Question: I've been given the following problem and I'm not sure exactly how to approach it:
> Consider a virtual memory system with the following properties:* 35-bit virtual address* 16 KB pages* 32-bit physical addressAssume that this virtual memory system is implemented with an
eight-way set associative TLB. The TLB has total of 256 TLB entries,
with each TLB entry representing one virtual-to-physical page number
translation.A 64 KB data cache is a two-way set associative cache. The data
cache's block size is 128 Bytes.Show the virtual to physical mapping with a figure drawn in a way
similar to the figure below (but with all necessary changes required
for the TLB and the data cache specified in this question).Specify the width of all fields and signals coming in and out of (as
well as the number of comparisons done by) the TLB and the data cache
for each memory address.
I sort of have an idea on how to compute some parameters, but otherwise, I'm lost.
For instance, since the virtual address is 35-bits wide, I know that I have 2^35 possible virtual addresses.
Since I have 16KB pages (16*1KB = 2^4 * 2^10 = 2^14KB), I know that I must have (3^35)/(2^14) = 2^21 page table entries.
Finally, I know that my cache size is 64 * 1KB = 2^16 bytes of cache.
But I am lost after these steps. Any help would be appreciated.

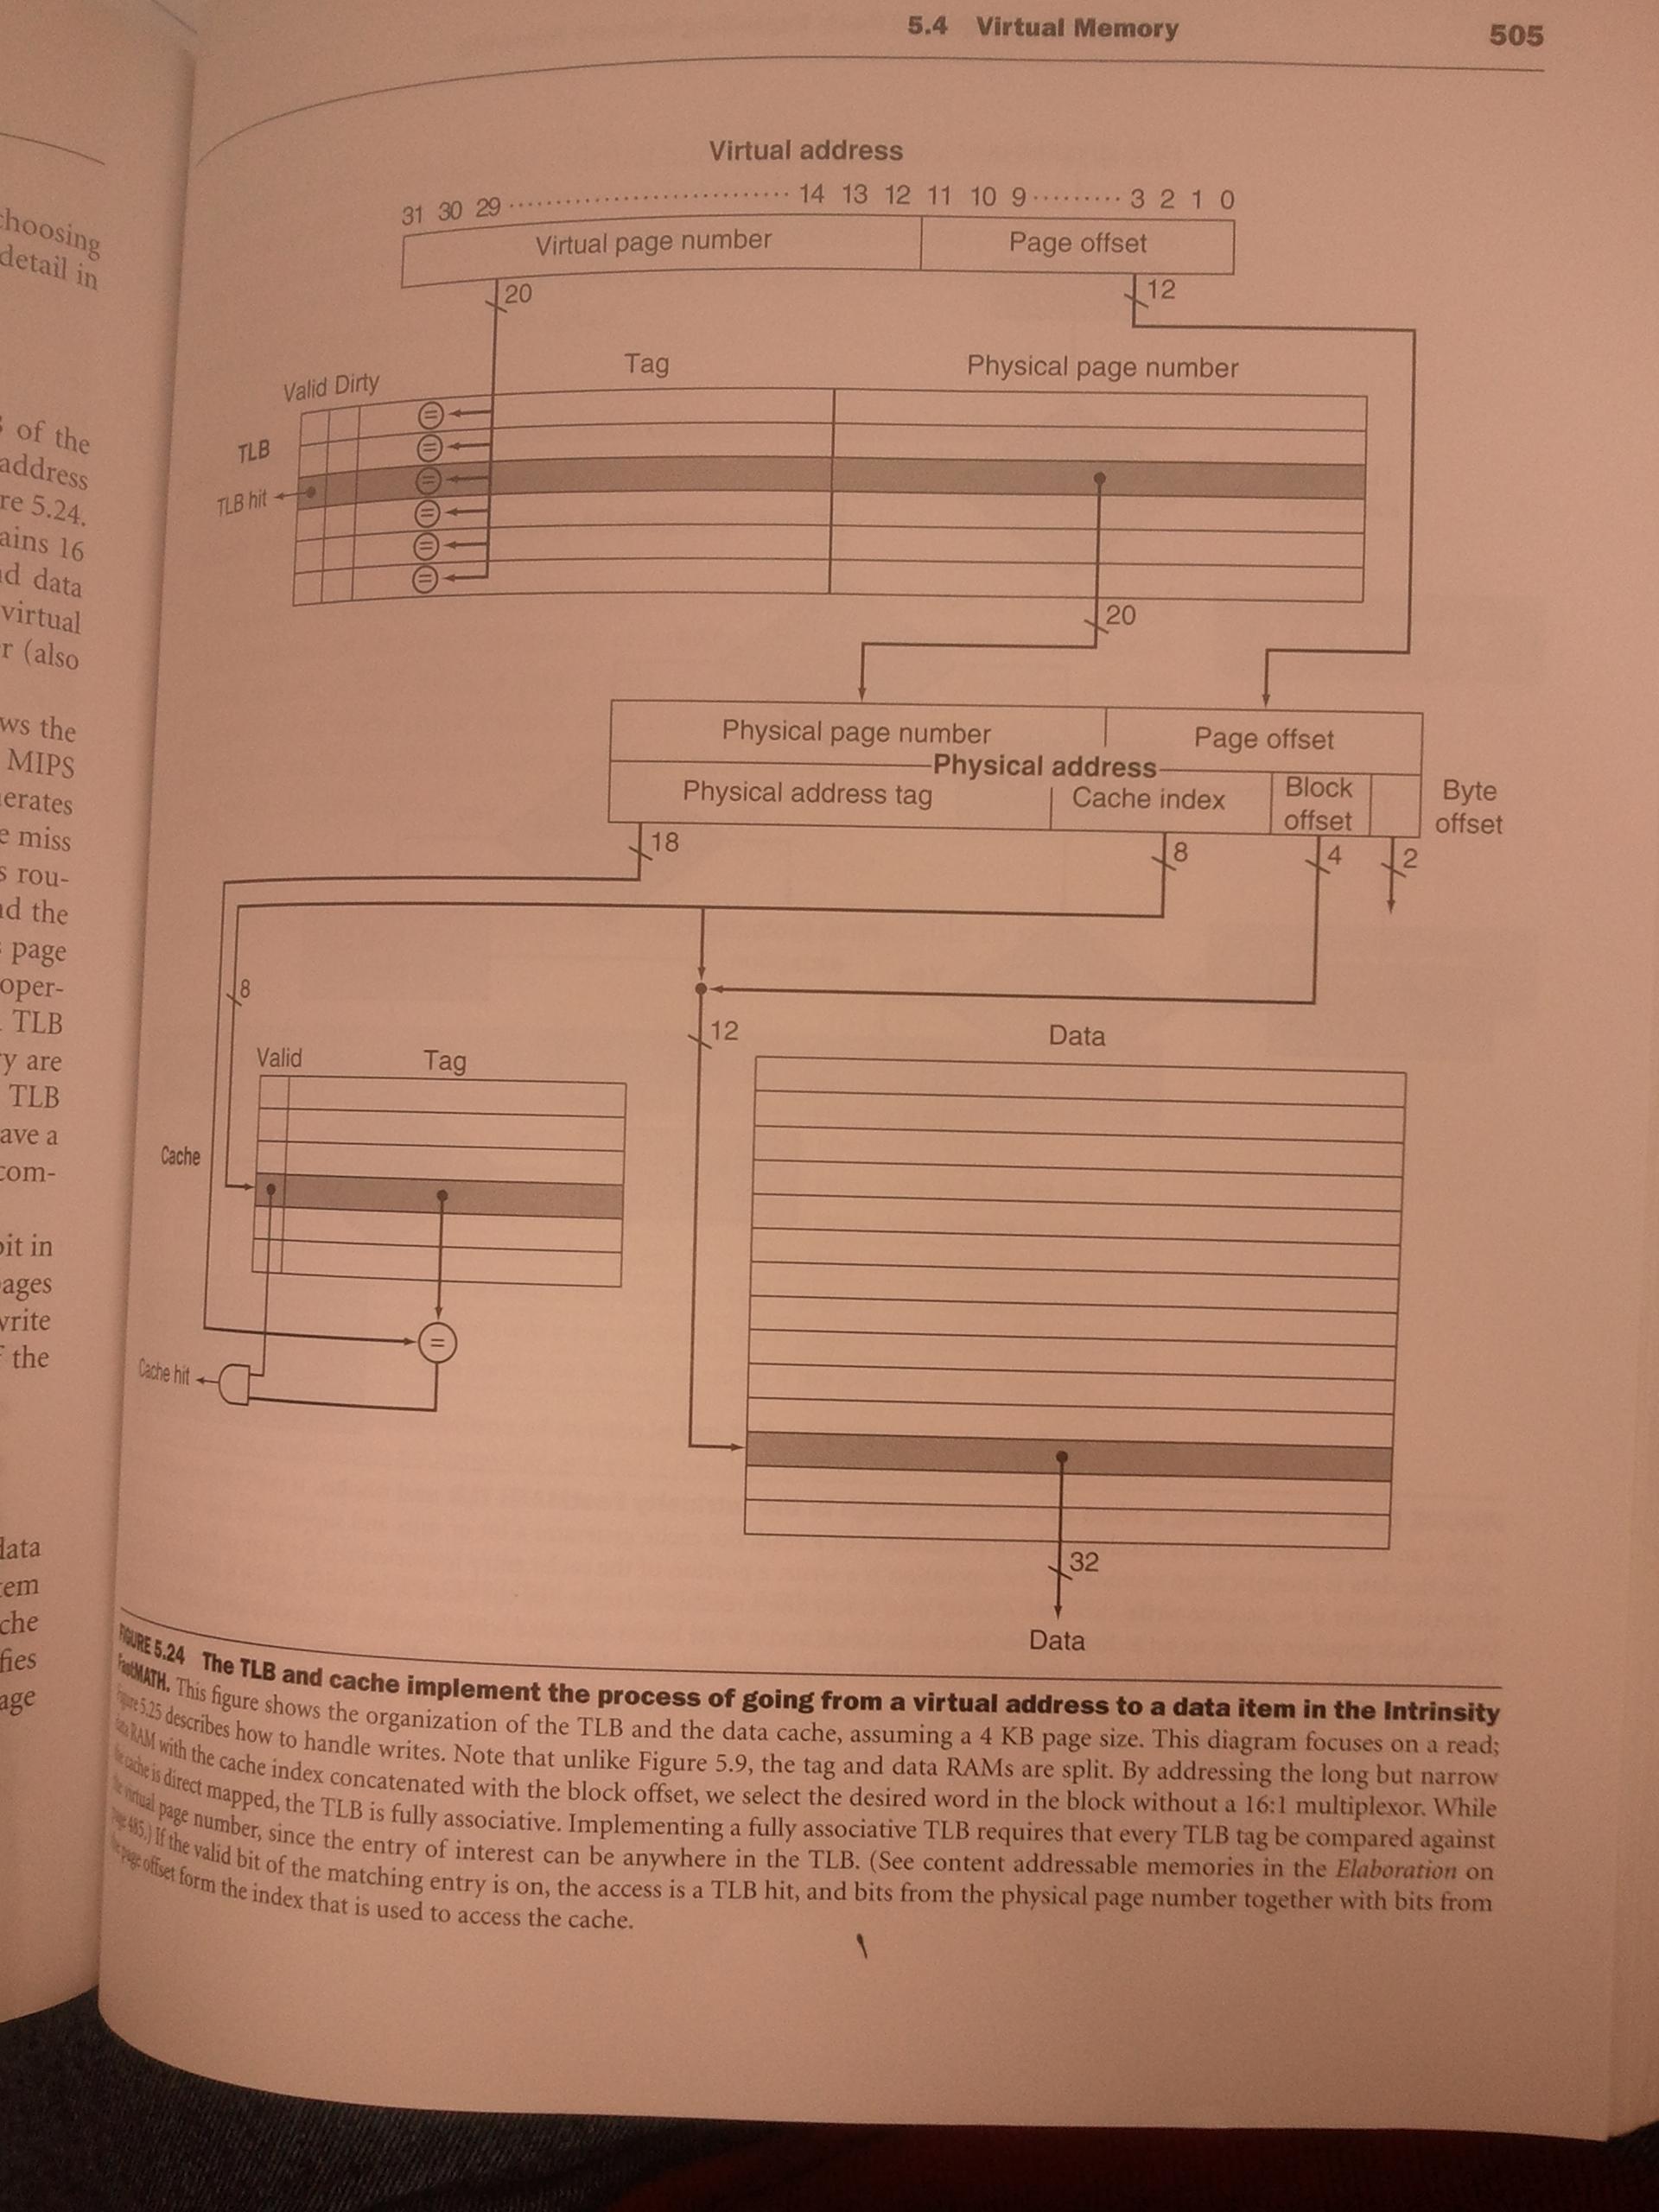
Answer: The page offset is composed of the bits that address within a page and are not translated by the TLB. With 16 KiB pages, the page offset would be 14 bits.
With a 35-bit virtual address, this leaves 21 bits to index a set in the TLB and tag entries in that set. Since the TLB has 256 entries and each set has eight entries (8-way associative), there are 32 sets, requiring 5 bits to index a set. This leaves 16 bits for the tag.
The size of the physical page number is equal to the size of the physical address minus the size of the page offset: 32 - 14 = 18 bits.
Illustrating a TLB that is neither direct-mapped nor fully associative is more complex than the example fully associative TLB as such adds a dimension of set indexing. This can be handled by overlaying ways so that one way (indexed dimension) is fully visible. Here is an ASCII art version for a 4-way structure with 8 entries per way:
'''
+----------+----------+
+----------+----------+ |
+----------+----------+ |-+
+----------+----------+ |-+ |
| | |-+ |-+
+----------+----------+ |-+ |
| | |-+ |-+
+----------+----------+ |-+ |
| | |-+ |-+
+----------+----------+ |-+ |
| | |-+ |-+
+----------+----------+ |-+ |
| | |-+ |-+
+----------+----------+ |-+ |
| | |-+ |-+
+----------+----------+ |-+ |
| | |-+ |-+
+----------+----------+ |-+
| | |-+
+----------+----------+
'''
For 32 sets, one may wish to use ellipsis (...) to imply most of them. Similarly, ellipsis can be used to imply entries within a way (rather than having to draw hundreds of them).
For the cache, assuming a 4 byte access, the byte offset would be 2 bits. The block offset is used to index a 4-byte chunk within the cache block. With 128-byte cache blocks, indexing a specific byte would require 7 bits, so indexing a 4-byte chunk would only require 5 bits.
A 2-way associative 64 KiB will have 32 KiB in each way. With 128-byte cache blocks, this means that each way will have 256 blocks, so 8 bits of the physical address -- beyond the block and byte offsets -- are needed to index the specific set (cache block within each way). This is the cache index.
Given a 32-bit physical address, 8 bits of cache index, 5 bits of block offset, and 2 bits of byte offset, the tag will be 17 bits (32 - 8 - 5 - 2).